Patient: sex M, age 61
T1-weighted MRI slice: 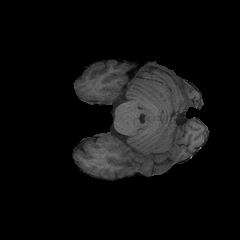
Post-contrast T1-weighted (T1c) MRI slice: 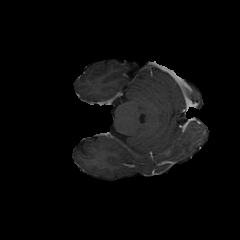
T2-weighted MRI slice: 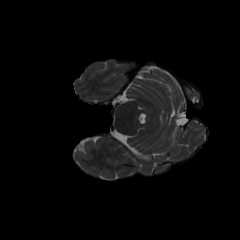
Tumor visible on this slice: no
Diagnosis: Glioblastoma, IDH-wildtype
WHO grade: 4